Field crop: maize
Growth stage: 2
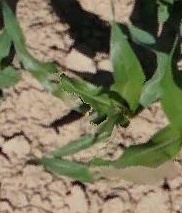
Species: maize